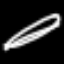
Label: leaf